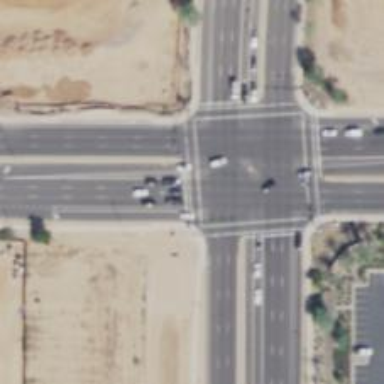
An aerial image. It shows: Marked crossing on the road.